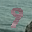
Label: 9